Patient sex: M
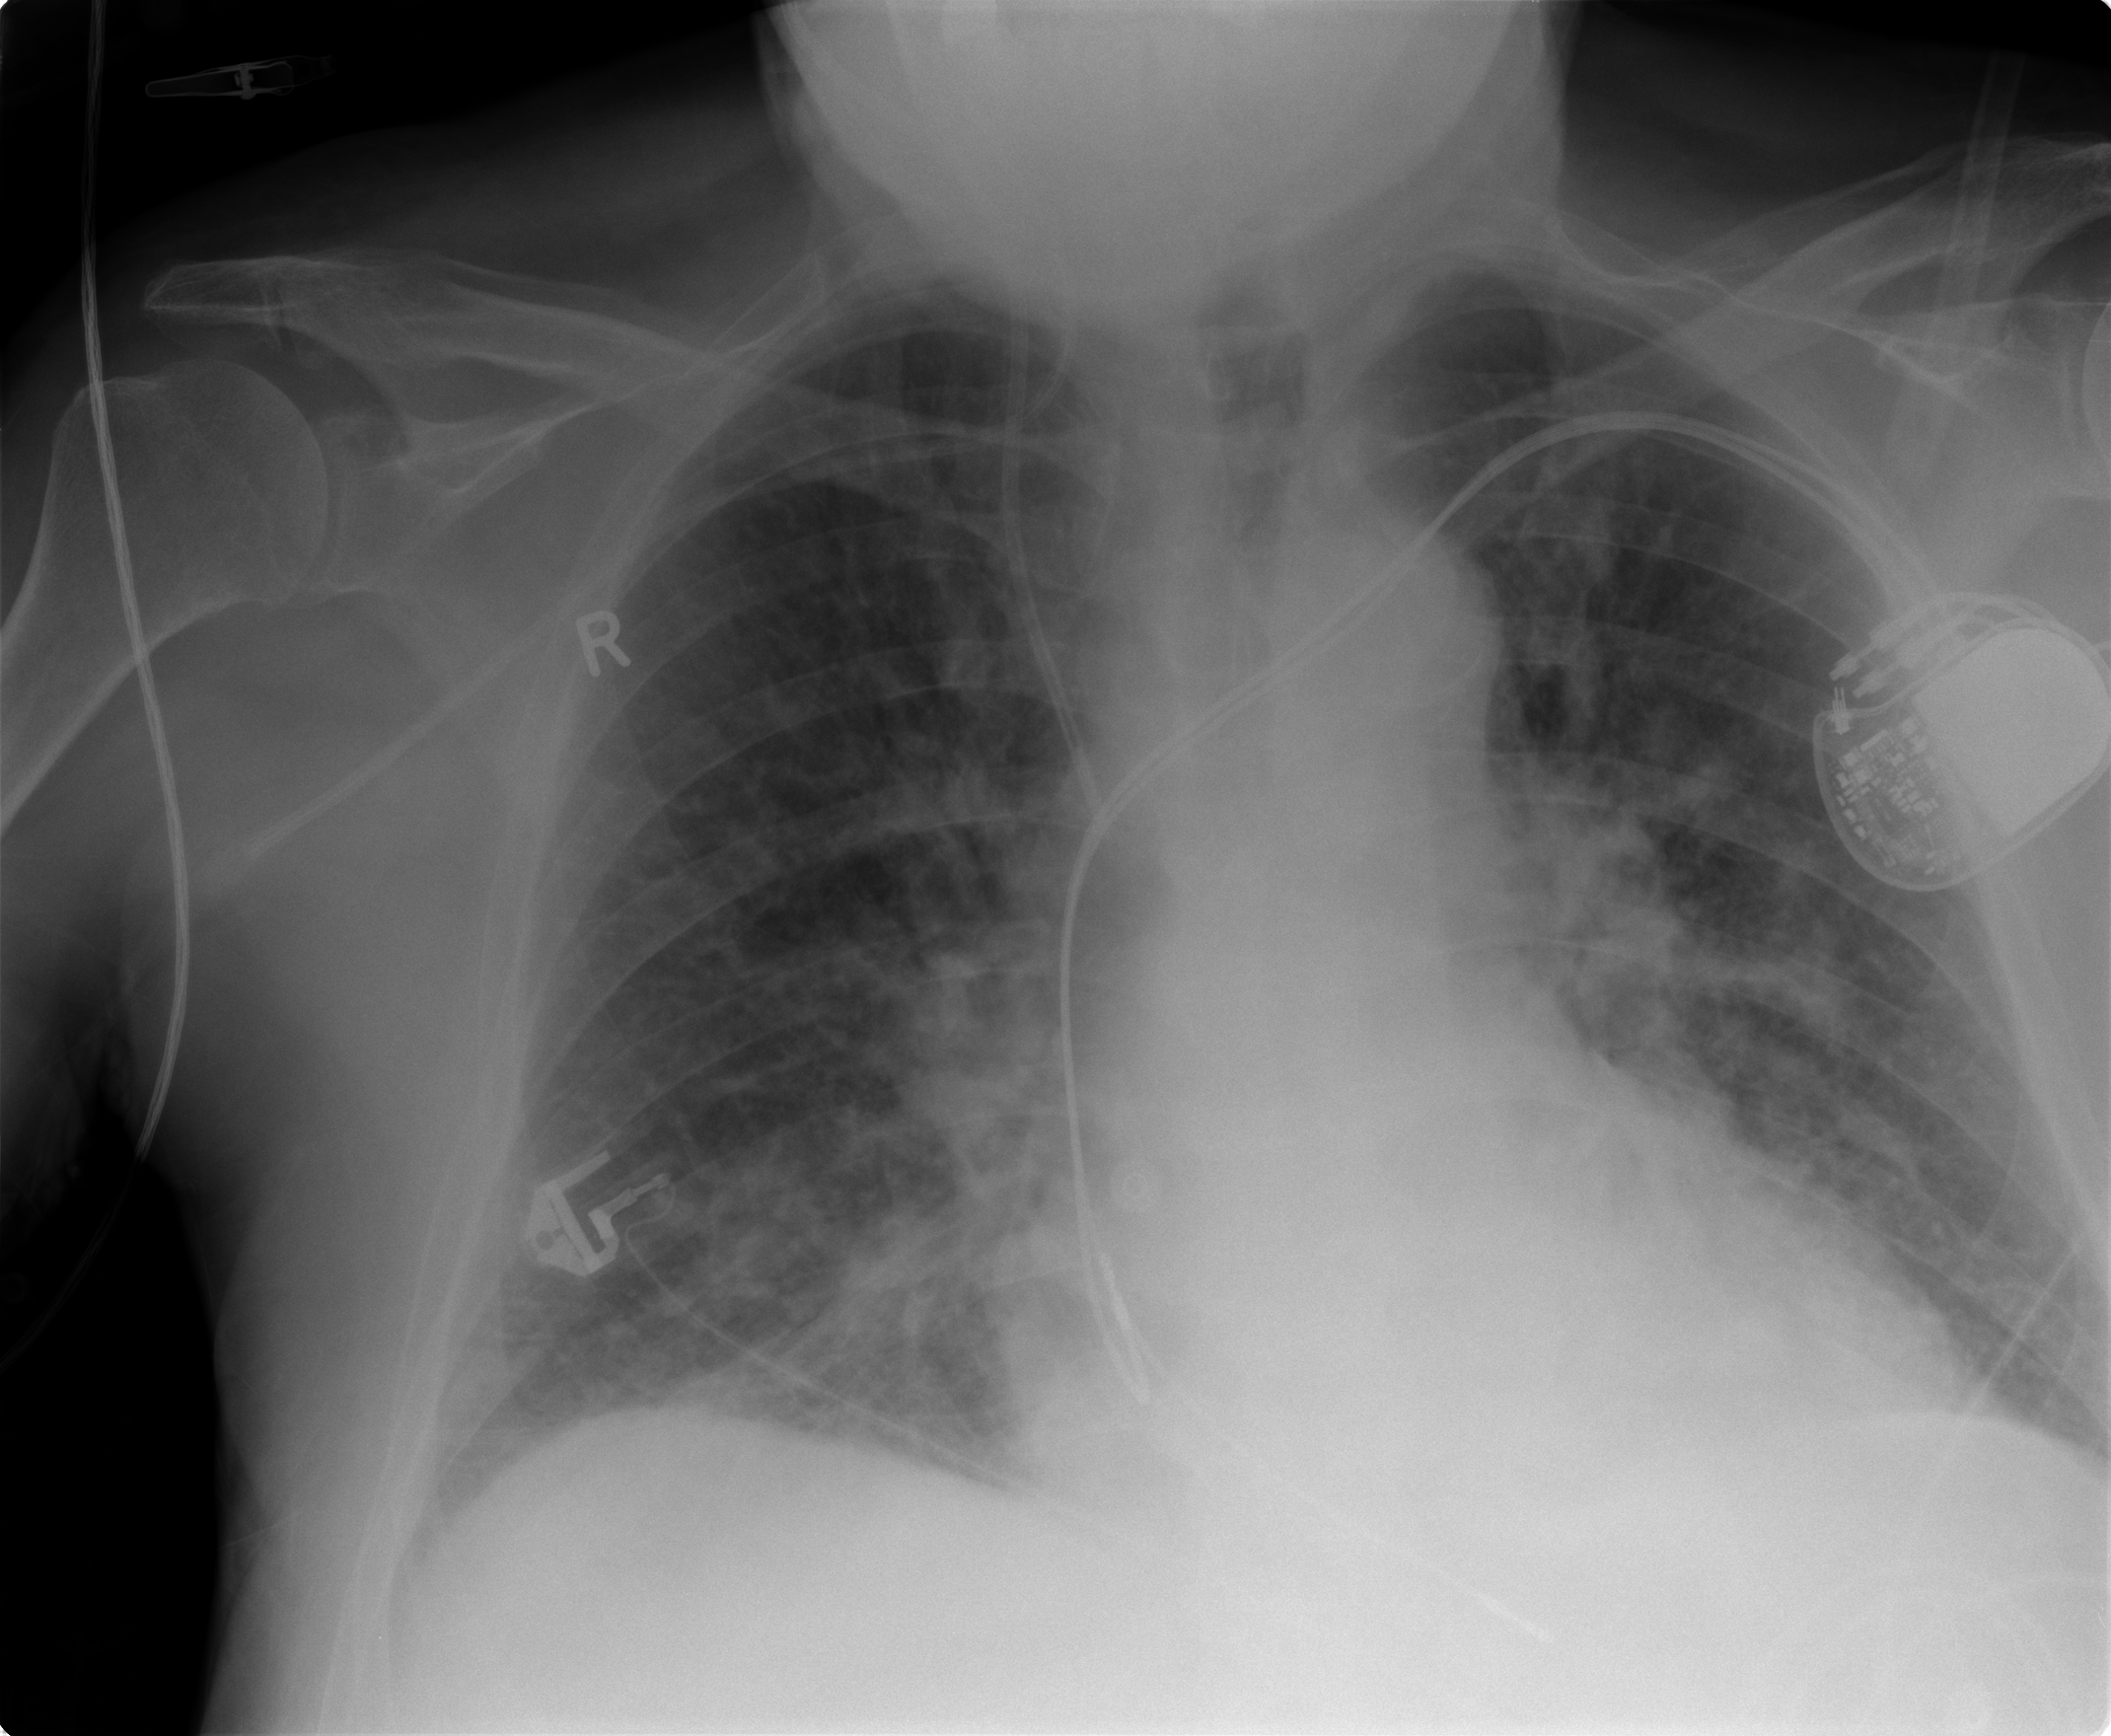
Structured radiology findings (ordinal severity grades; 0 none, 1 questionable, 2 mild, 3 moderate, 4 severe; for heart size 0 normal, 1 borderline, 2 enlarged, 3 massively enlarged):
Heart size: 2
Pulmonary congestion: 3
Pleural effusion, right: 0
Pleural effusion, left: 0
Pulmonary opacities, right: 3
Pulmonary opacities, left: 3
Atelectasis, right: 2
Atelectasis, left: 1